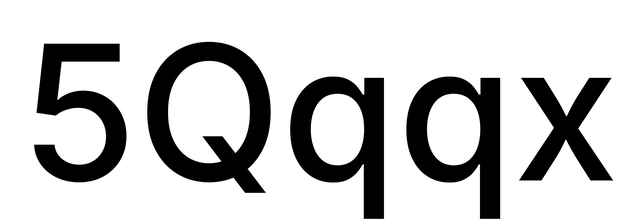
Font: Inter_Medium